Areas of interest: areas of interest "Fishing Garden"
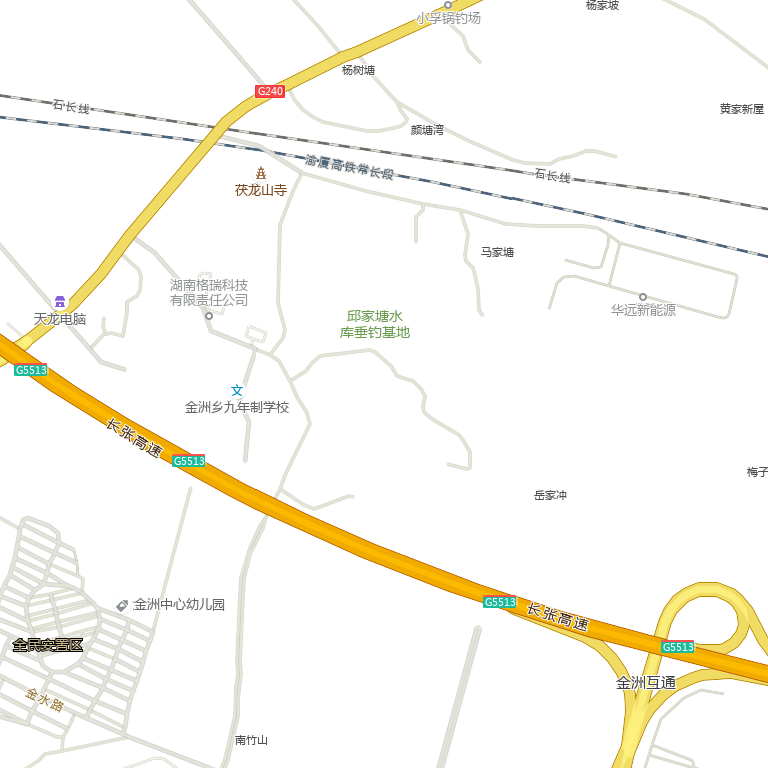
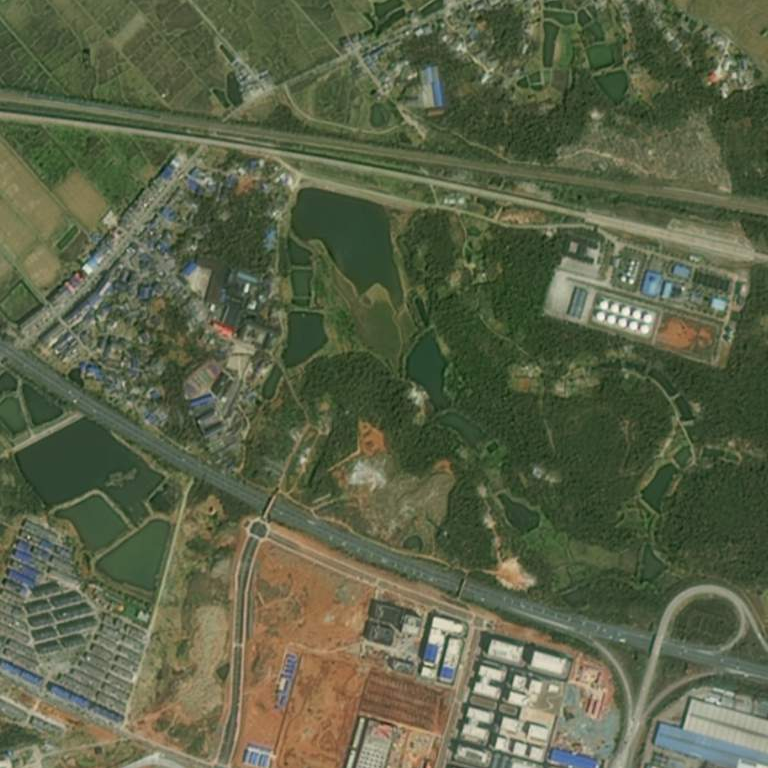